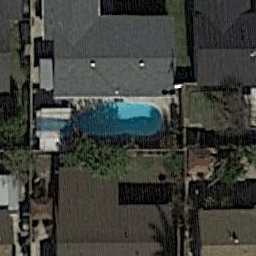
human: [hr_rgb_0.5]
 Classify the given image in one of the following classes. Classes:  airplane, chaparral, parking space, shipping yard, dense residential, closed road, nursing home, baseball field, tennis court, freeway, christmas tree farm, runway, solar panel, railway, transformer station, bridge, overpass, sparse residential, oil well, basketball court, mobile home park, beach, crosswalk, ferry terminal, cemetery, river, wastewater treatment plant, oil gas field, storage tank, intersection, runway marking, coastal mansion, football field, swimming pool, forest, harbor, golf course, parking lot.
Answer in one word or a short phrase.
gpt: swimming pool